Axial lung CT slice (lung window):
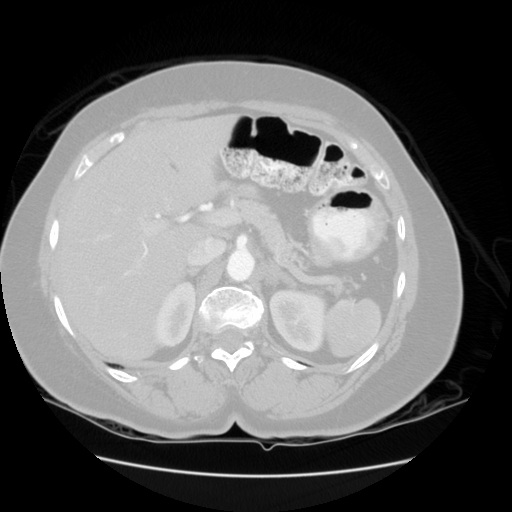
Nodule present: no